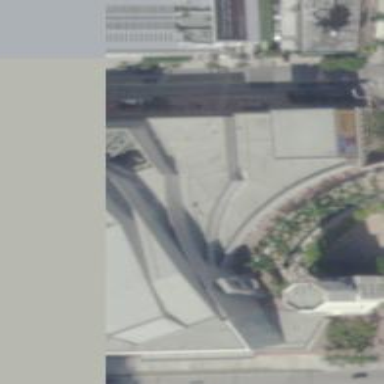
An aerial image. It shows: Theater building.